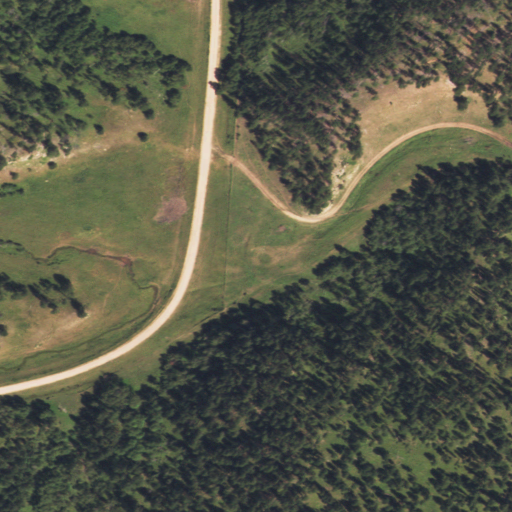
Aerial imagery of valley in Wyoming named Adams Gulch containing evergreen forest, shrub, and grassland